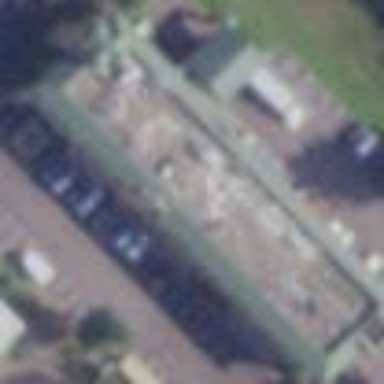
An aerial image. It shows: Hotel building.